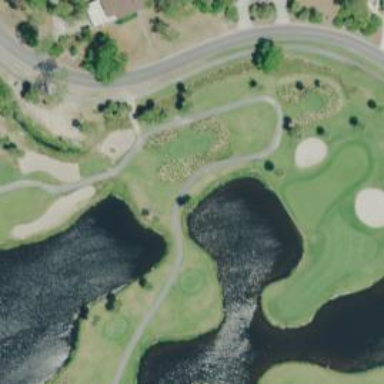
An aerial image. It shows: Path for golf carts.